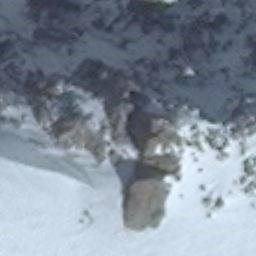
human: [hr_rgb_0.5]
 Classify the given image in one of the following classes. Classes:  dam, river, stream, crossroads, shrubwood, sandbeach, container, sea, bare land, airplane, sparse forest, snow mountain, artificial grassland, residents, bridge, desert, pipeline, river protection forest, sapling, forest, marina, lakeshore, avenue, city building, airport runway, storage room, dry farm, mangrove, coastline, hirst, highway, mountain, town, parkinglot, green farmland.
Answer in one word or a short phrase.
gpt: snow mountain